Question: I'm having some trouble getting the Bake feature of CakePHP 2.0 working.. I think it is down to the way I've got my folder structure set-up, i.e:

htdocs is the site's root, which contains everything normally found in the 'app' folder. The htdocs/webroot/index.php file has had its CAKE_CORE_INCLUDE_PATH set as the following:
'''
define('CAKE_CORE_INCLUDE_PATH', '..' . DS . '..' . DS . 'cakephp' . DS . 'lib');
'''
I then navigate into the htdocs folder (via putty, it is hosted on a Debian 6 server), and run the following command:
'''
php ../cakephp/lib/Cake/Console/cake.php bake
'''
but based on the fact that the app path listed is "" rather than what it should be: "", means that it doesn't recognise htdocs as an app.
Can anyone help me set this up to run Bake in the correct place? Thank you :)
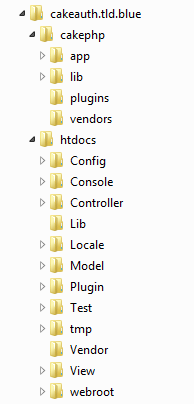
Answer: After checking the Cookbook, I found that you've got the ability to pass an -app parameter when calling bake, which represents the path to the app...
So in my instance, I would run:
'''
php ../cakephp/lib/Cake/Console/cake.php bake -app /srv/www/cakeauth.tld.local/htdocs/
'''